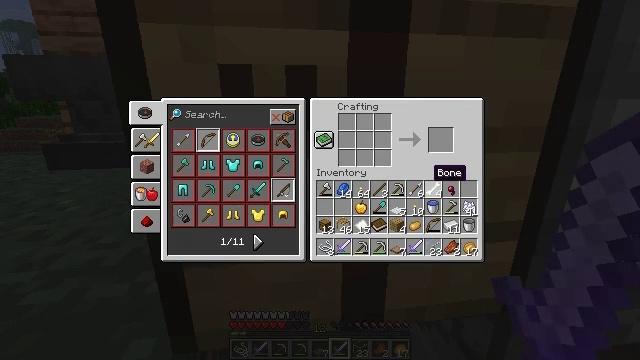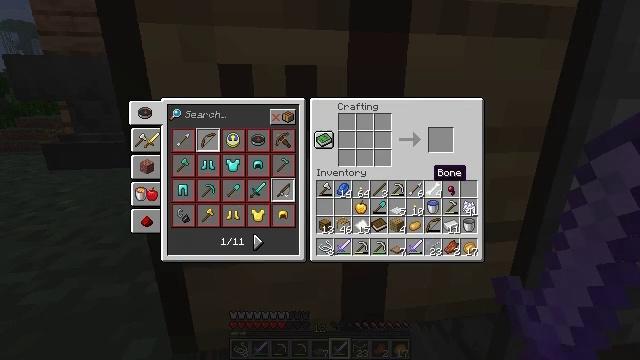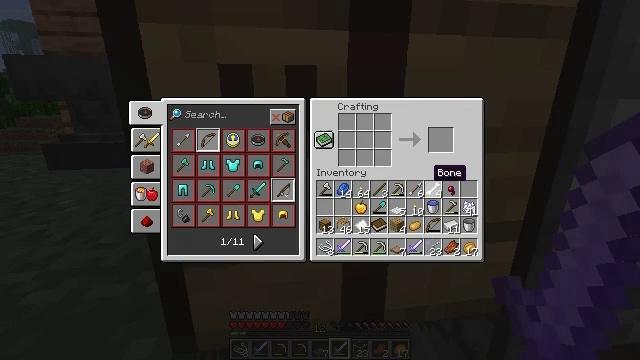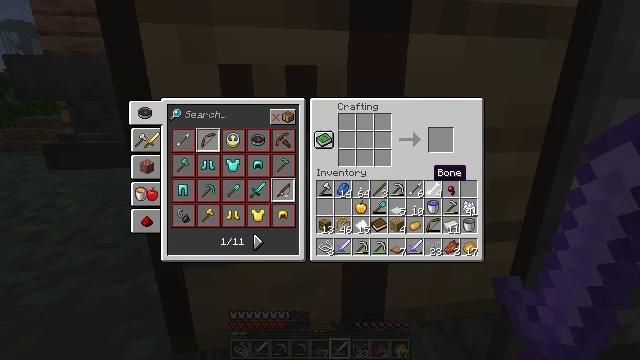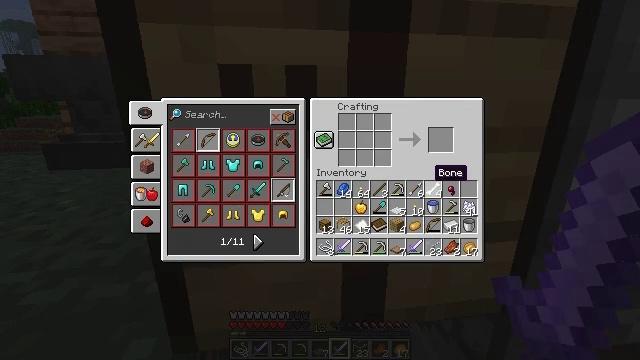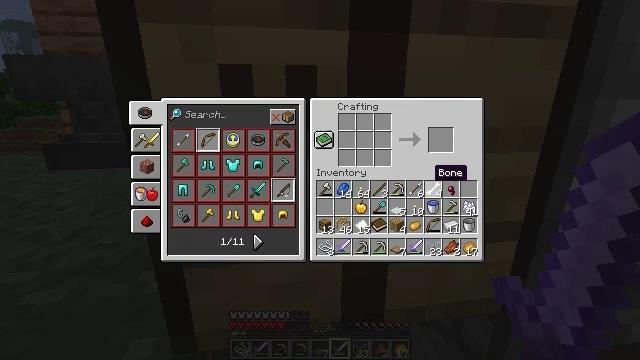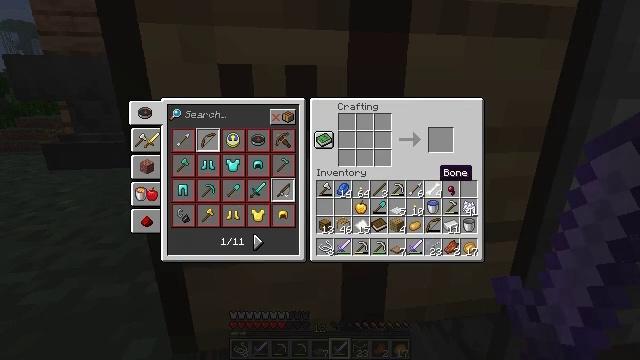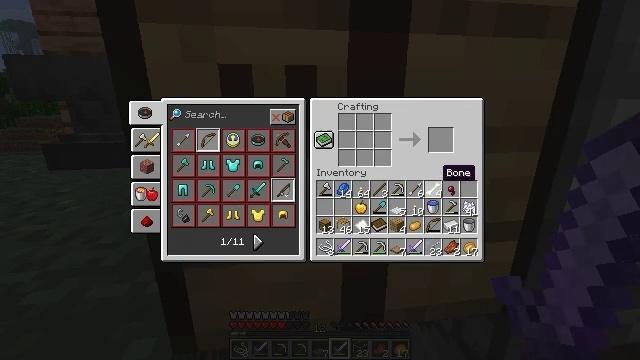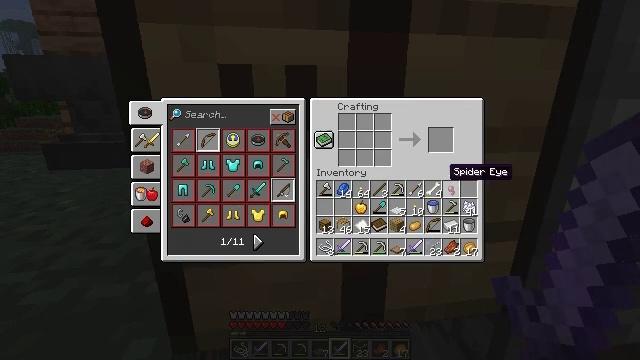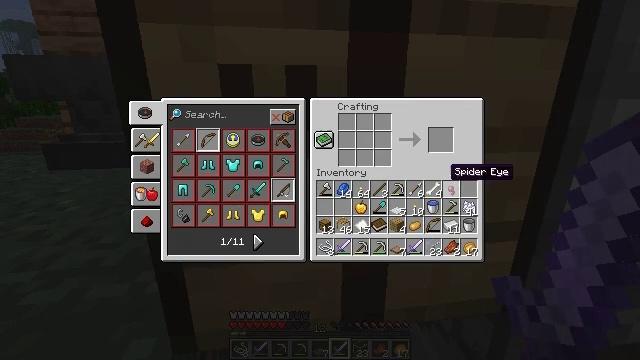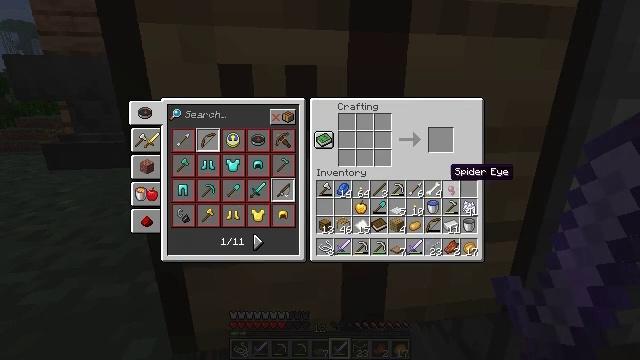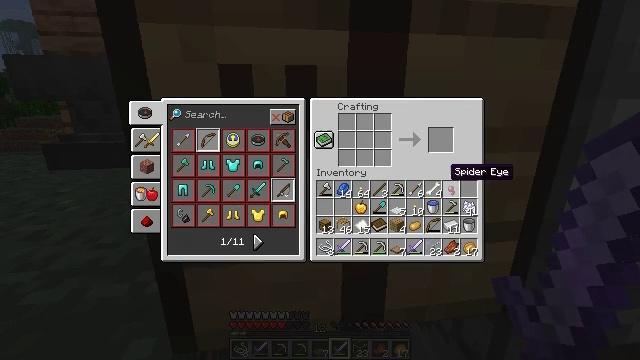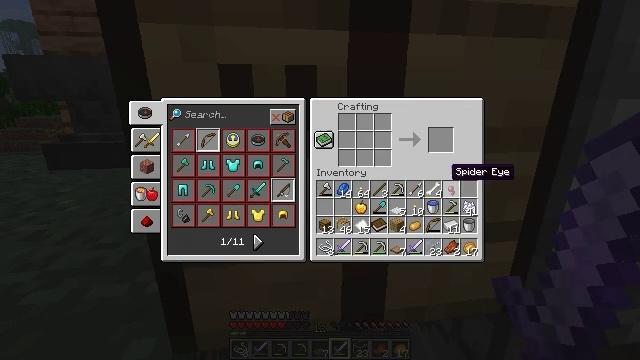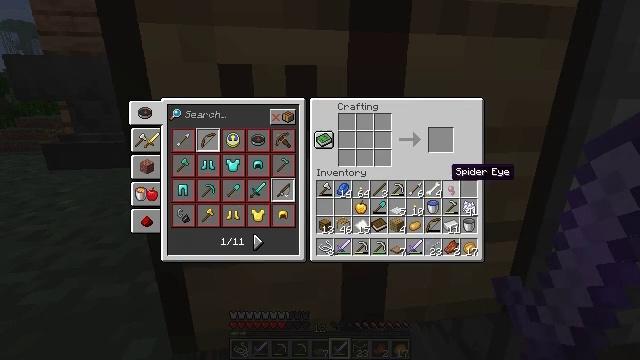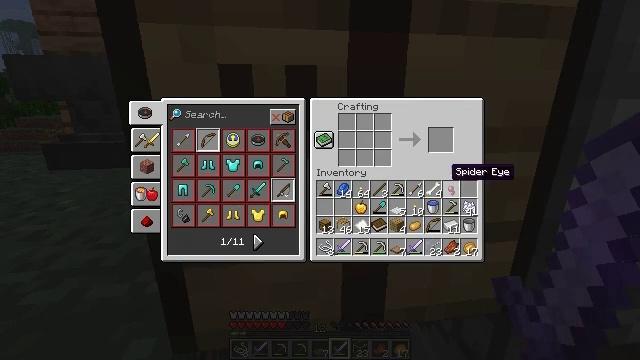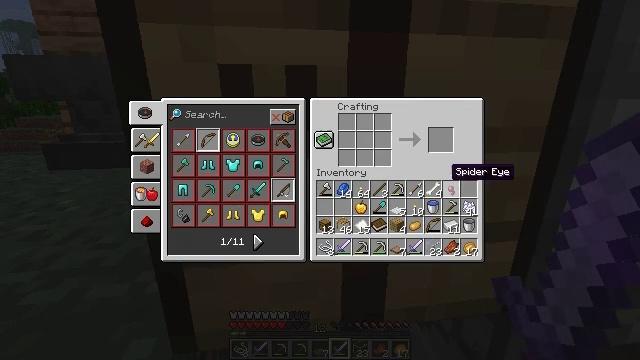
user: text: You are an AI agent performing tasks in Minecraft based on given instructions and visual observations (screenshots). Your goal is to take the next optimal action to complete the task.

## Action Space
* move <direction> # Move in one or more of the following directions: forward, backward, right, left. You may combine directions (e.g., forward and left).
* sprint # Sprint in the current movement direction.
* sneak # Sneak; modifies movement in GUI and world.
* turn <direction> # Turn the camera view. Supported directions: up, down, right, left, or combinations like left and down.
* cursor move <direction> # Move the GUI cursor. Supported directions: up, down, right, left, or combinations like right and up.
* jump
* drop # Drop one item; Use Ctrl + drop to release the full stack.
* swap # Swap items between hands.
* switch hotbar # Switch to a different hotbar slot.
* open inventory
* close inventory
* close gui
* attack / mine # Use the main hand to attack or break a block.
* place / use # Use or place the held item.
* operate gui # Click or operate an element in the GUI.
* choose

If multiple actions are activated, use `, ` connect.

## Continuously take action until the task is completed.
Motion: motion action
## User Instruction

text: Open the crafting table and craft a book.
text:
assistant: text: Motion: no_op
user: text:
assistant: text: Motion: no_op
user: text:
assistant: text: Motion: no_op
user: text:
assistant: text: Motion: no_op
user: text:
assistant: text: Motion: no_op
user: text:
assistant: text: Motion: no_op
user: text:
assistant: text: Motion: no_op
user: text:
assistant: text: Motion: cursor move right
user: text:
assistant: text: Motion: no_op
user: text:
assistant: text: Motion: no_op
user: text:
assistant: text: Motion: no_op
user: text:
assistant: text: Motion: no_op
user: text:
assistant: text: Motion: no_op
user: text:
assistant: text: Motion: no_op
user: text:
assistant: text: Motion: no_op
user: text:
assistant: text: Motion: no_op
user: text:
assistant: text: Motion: no_op
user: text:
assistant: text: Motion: no_op
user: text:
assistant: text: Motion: no_op
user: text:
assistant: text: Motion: no_op
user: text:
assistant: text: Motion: no_op
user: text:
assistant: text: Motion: no_op
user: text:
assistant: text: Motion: no_op
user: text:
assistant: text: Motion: no_op
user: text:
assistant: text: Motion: close gui
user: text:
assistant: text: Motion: turn right
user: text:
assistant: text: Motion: turn right and down
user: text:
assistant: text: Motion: turn right and down
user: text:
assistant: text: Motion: turn right and down
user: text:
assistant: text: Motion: turn right